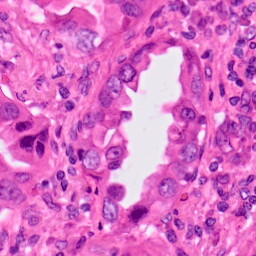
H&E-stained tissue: Lung